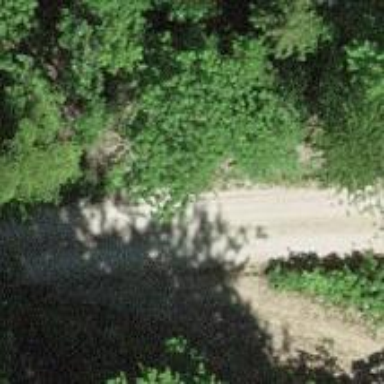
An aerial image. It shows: Gravel track with grade 2 quality.